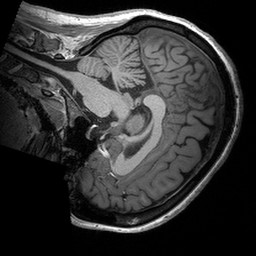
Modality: T1w
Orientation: sagittal
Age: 31
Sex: female
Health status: healthy
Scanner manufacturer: siemens
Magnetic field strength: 3 T
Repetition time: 2.53 s
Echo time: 0.00288 s